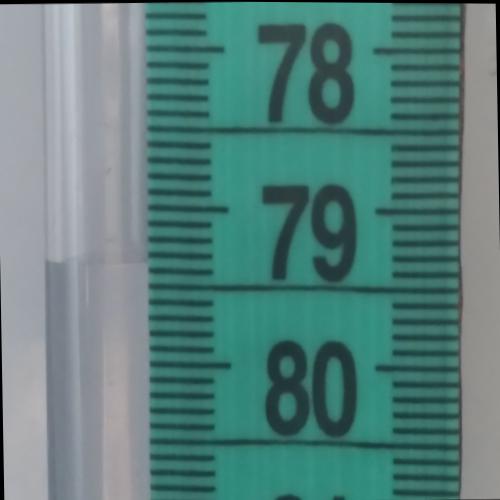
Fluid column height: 79.4 cm